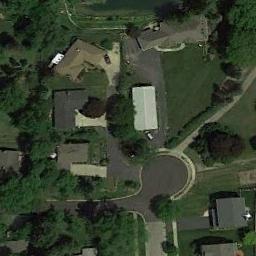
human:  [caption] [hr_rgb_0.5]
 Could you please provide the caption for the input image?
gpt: The medium residential area has some houses and trees on the grass .

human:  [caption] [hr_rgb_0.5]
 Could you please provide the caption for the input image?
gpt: The medium residential is on the grass next to some trees .

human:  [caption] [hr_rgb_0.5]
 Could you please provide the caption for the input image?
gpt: There is a road on the right of the medium-sized house .

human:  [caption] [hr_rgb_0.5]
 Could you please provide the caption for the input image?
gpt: There are many buildings of different shapes and sizes in medium residential area .

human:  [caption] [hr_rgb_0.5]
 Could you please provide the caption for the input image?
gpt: There are some green trees and buildings on the medium residential area .